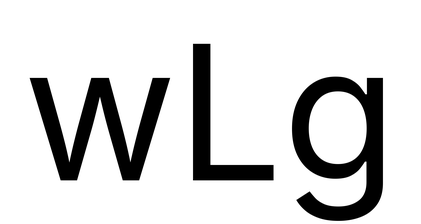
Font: Inter_Regular